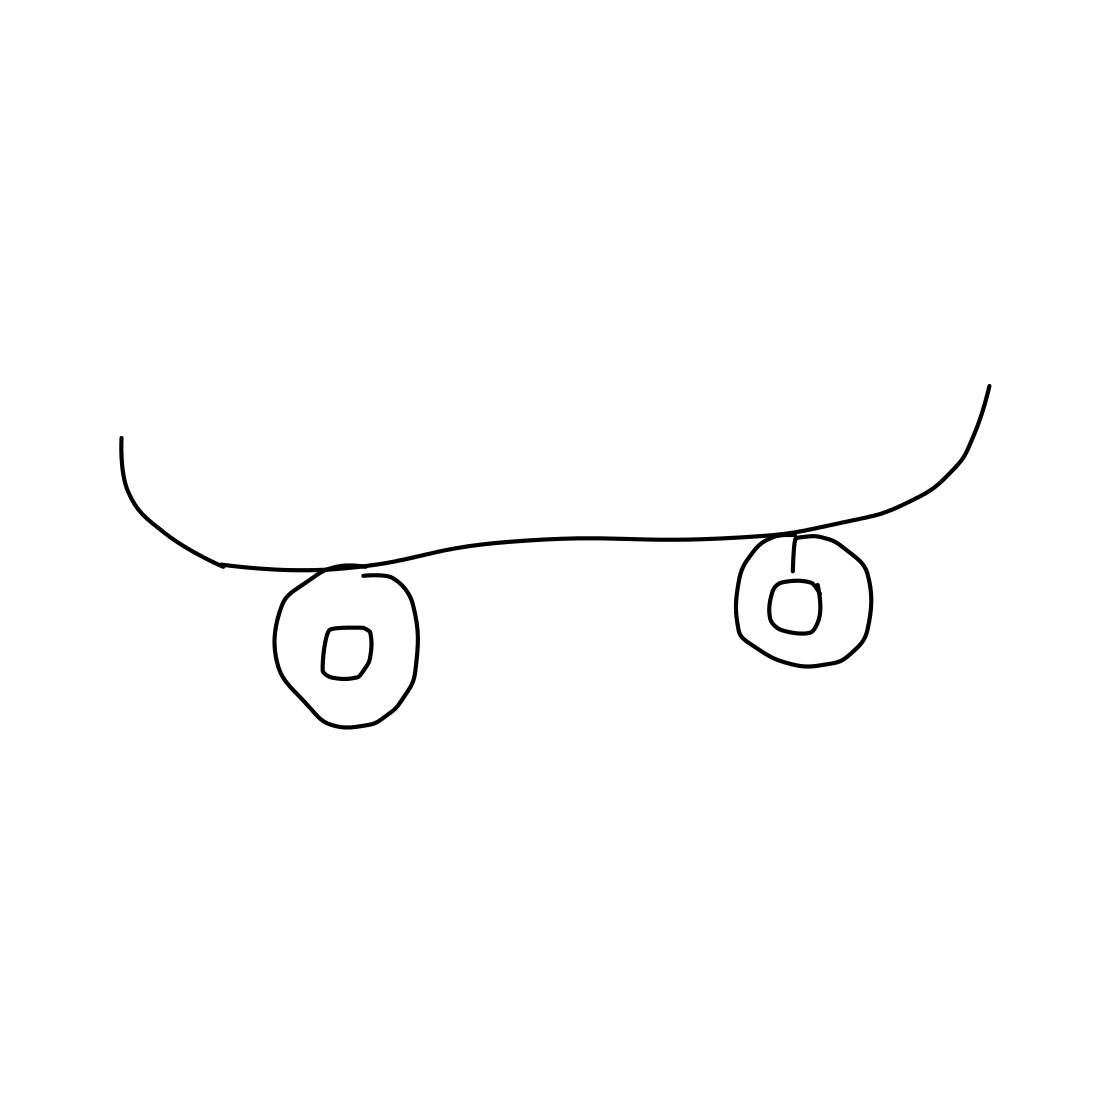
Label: skateboard